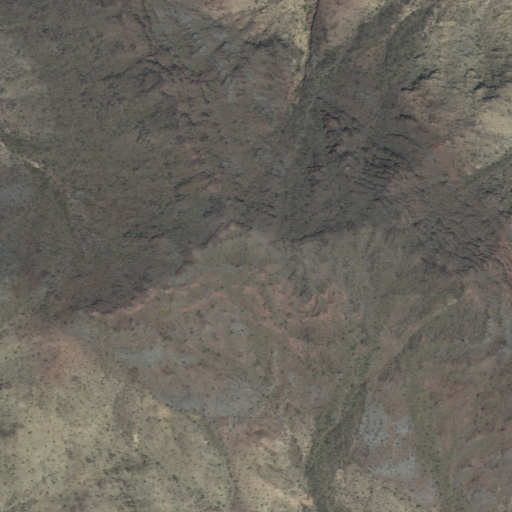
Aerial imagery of ridge(s) in California named Black Ridge containing shrub and grassland